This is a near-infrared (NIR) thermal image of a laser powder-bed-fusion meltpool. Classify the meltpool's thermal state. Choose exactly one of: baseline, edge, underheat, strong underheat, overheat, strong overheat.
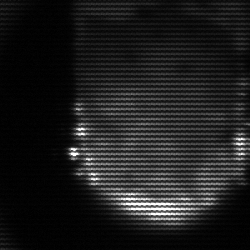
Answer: baseline